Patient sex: F
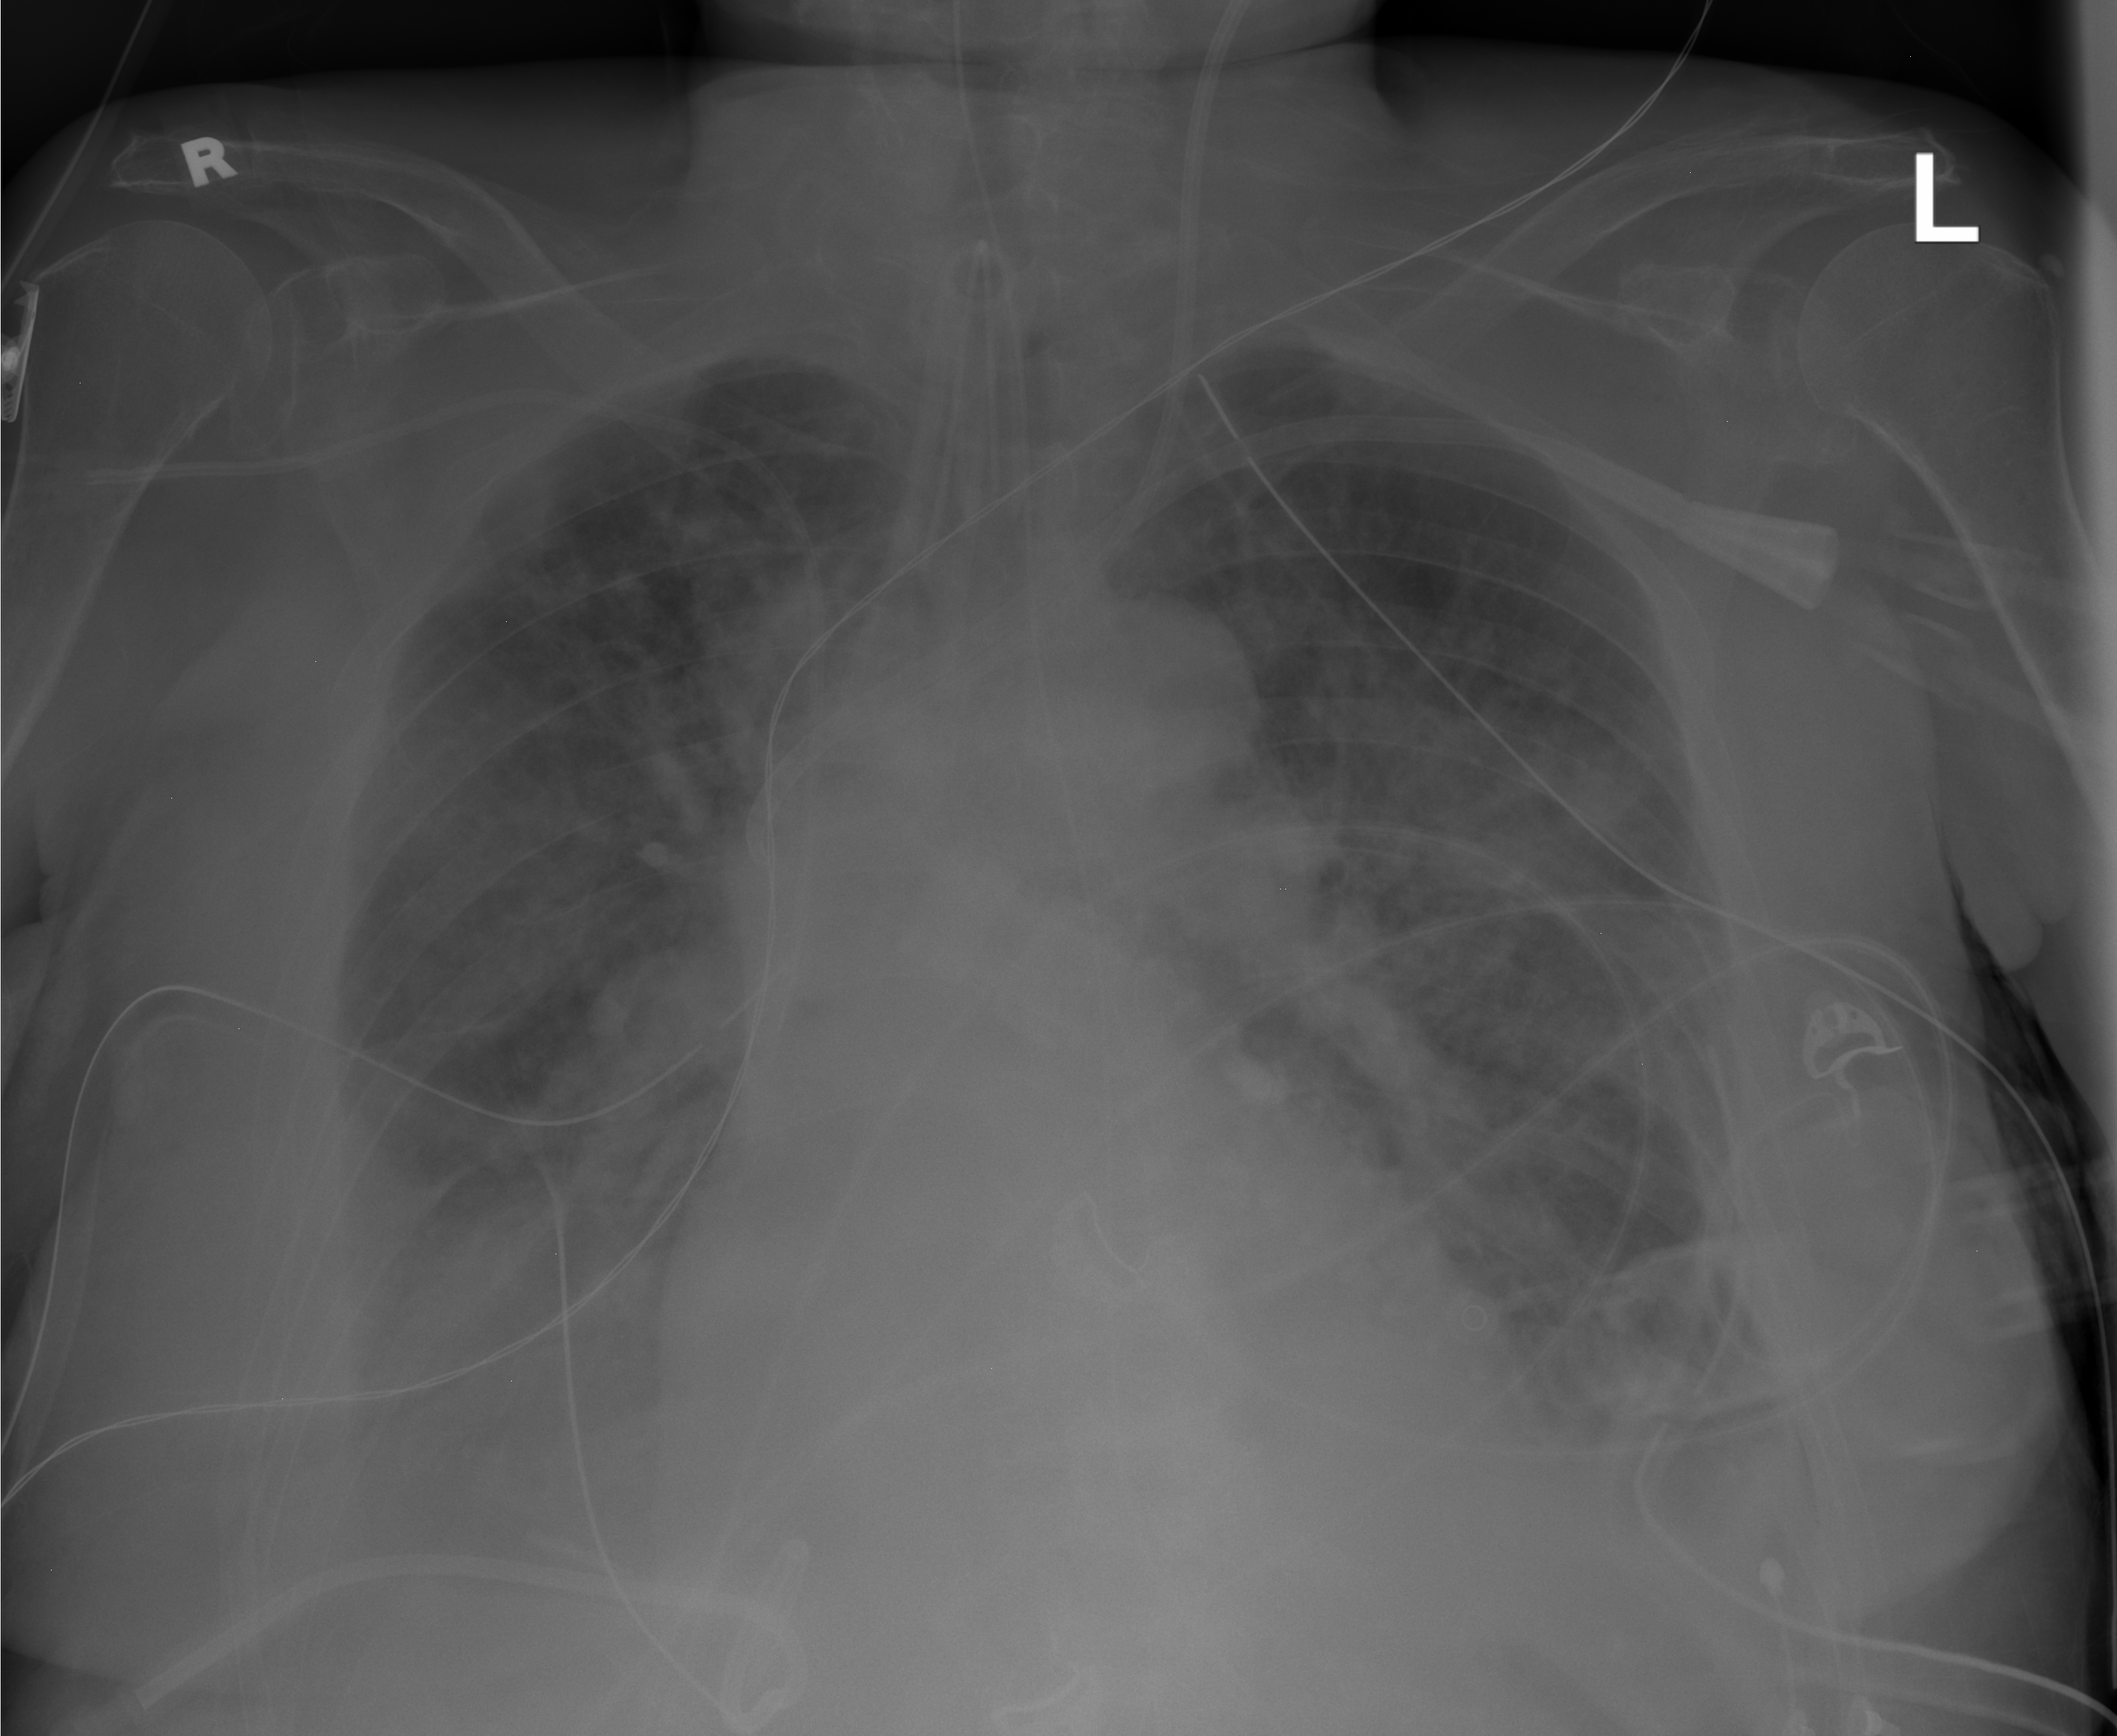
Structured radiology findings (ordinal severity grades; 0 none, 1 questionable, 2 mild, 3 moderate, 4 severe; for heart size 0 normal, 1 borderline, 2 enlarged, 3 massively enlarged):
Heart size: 0
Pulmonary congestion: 0
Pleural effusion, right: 3
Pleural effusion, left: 2
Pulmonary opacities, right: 3
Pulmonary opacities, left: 3
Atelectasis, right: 3
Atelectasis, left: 3